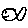
Label: fish